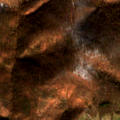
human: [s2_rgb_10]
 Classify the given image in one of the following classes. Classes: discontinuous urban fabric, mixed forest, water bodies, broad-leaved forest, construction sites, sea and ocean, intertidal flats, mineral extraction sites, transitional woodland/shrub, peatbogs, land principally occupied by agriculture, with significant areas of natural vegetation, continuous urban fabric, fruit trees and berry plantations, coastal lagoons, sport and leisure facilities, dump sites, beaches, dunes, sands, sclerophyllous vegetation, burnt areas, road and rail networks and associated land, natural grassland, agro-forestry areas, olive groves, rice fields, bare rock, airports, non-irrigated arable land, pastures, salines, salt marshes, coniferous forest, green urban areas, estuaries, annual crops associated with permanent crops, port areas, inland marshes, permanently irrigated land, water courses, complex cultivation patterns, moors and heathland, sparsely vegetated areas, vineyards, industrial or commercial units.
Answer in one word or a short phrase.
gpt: complex cultivation patterns, broad-leaved forest